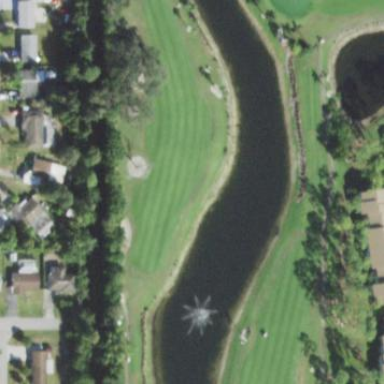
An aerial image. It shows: Water hazard on golf course. The hazard is natural water feature.